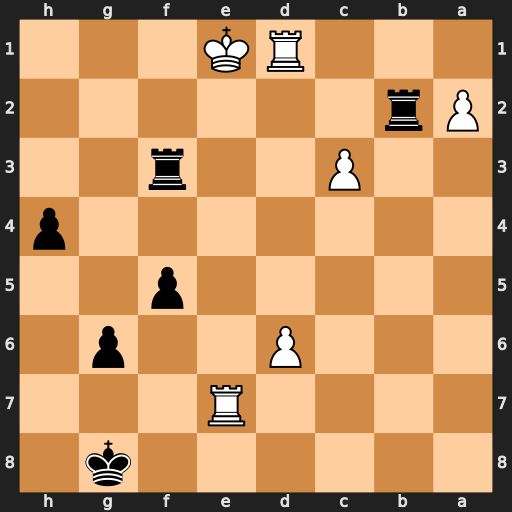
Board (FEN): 6k1/4R3/3P2p1/5p2/7p/2P2r2/Pr6/3RK3
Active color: b
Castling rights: -
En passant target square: -
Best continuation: Rh3 Re2 Rh1+